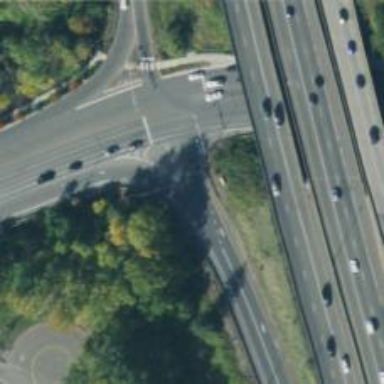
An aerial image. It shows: Motorway link.